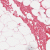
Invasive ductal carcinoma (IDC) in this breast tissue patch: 0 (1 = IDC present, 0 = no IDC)